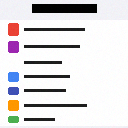
Screen state: on